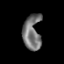
Tissue: prostate
Cell type: B cells
Senescence score: 0.6905
Nuclear area (px): 610
Mean DAPI intensity: 117.139